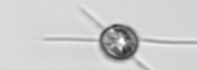
Label: Chaetoceros_danicus